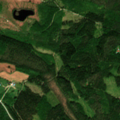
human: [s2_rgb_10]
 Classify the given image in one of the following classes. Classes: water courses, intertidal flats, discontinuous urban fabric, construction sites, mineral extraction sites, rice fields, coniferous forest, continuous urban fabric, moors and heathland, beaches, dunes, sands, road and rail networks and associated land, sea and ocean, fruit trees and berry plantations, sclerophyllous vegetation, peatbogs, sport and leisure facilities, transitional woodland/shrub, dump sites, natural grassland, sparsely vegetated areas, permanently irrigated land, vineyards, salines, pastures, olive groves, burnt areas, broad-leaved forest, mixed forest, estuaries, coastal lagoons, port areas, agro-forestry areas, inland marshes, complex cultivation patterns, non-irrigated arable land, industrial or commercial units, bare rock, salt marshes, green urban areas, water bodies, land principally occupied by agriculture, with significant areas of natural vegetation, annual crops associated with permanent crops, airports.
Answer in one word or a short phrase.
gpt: coniferous forest, mixed forest